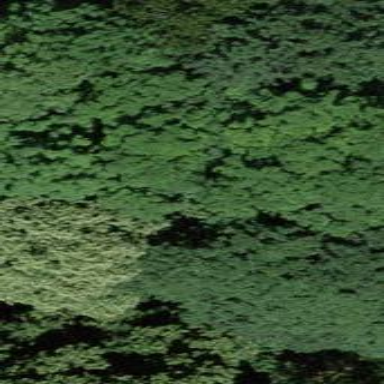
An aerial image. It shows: Forest area.